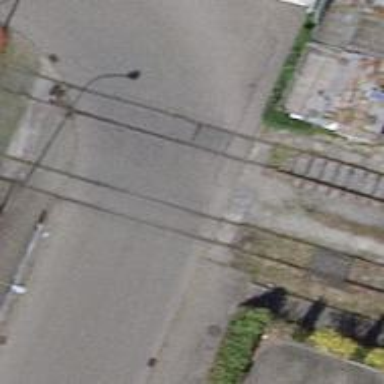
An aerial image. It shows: Level crossing along the railway.